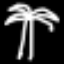
Label: palm tree